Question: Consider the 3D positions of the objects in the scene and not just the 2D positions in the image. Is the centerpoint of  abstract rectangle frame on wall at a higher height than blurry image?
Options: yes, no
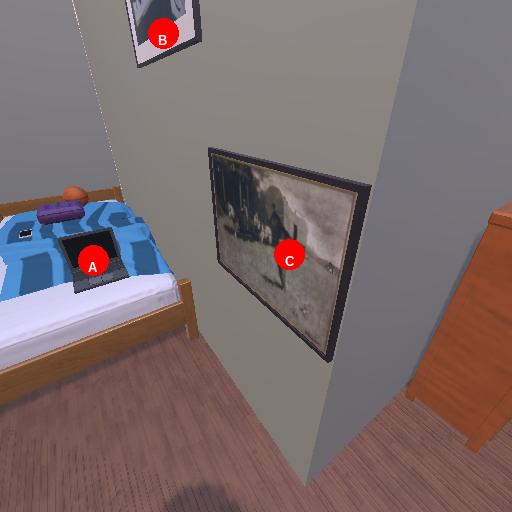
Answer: yes